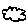
Label: cloud